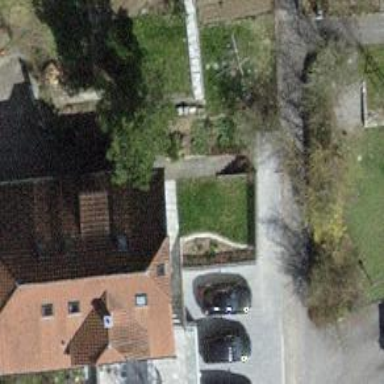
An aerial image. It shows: Building with tiled roof.